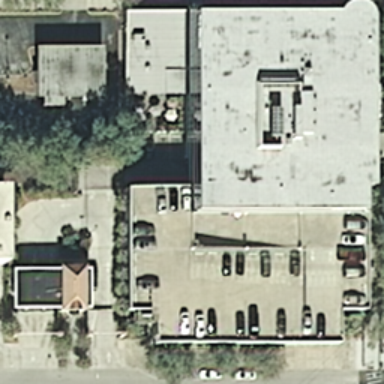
There are some buildings with roof parking lot .